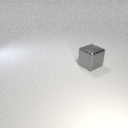
large gray metal cube